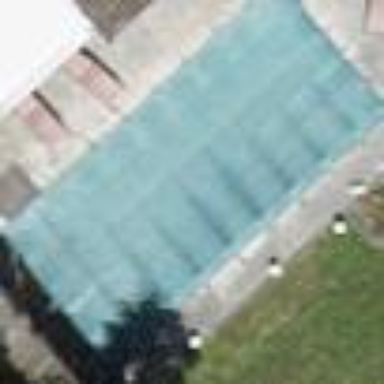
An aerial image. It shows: Swimming pool located in leisure land.